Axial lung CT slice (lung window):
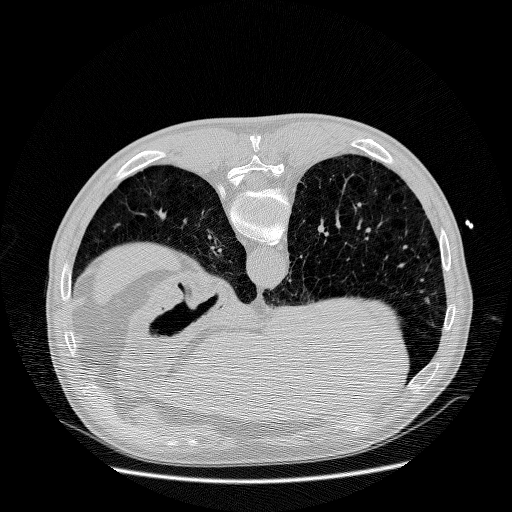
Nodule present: no